Field crop: maize
Growth stage: 2
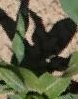
Species: maize